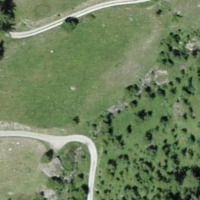
EUNIS habitat code: 26
Species observed at this site:
Aglais urticae
Lactuca perennis